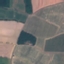
Land use / land cover class: PermanentCrop